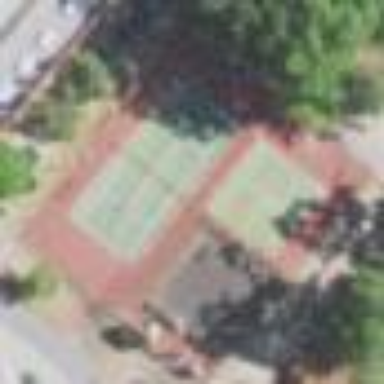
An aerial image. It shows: Tennis court in leisure pitch.